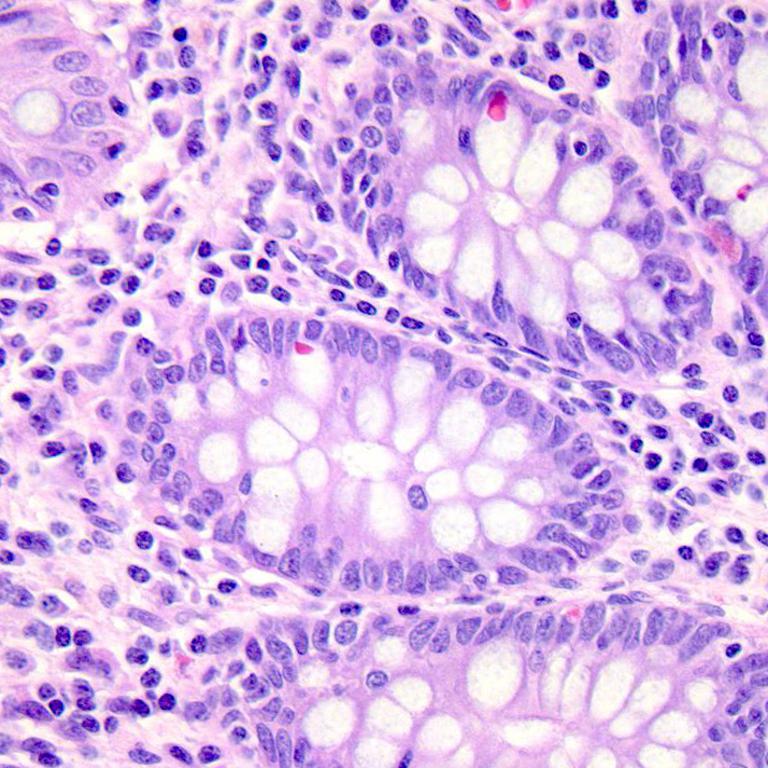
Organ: colon
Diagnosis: benign